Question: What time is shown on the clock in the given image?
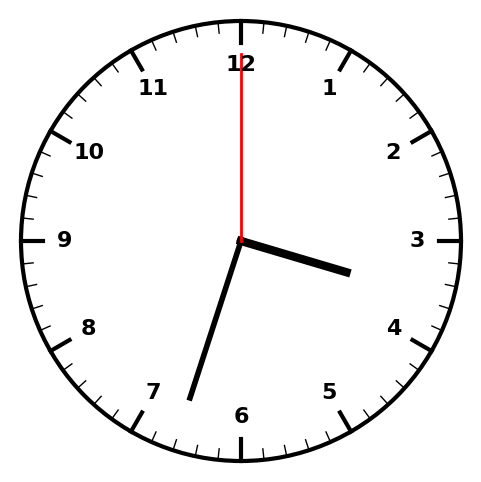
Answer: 03:33:00